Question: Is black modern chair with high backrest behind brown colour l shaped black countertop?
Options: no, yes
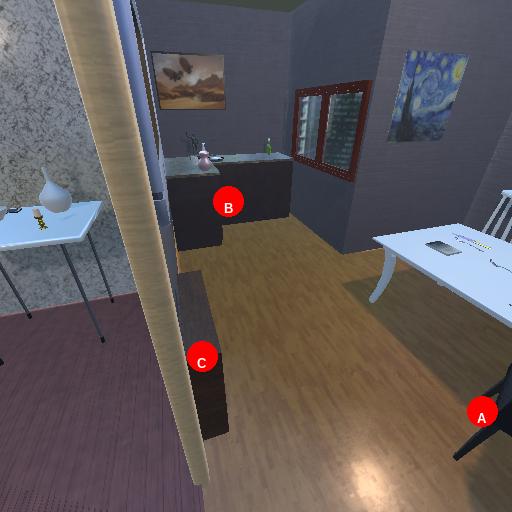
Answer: no